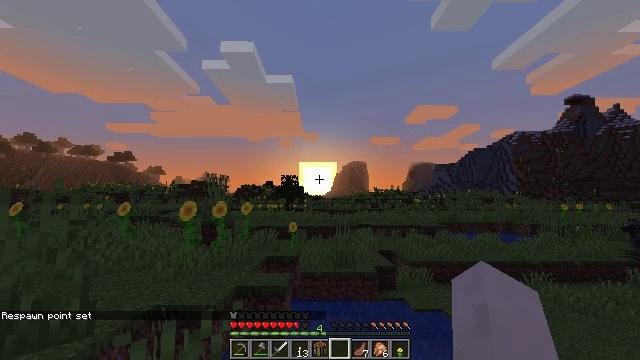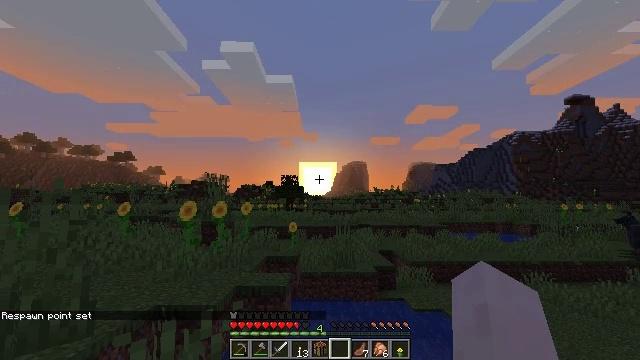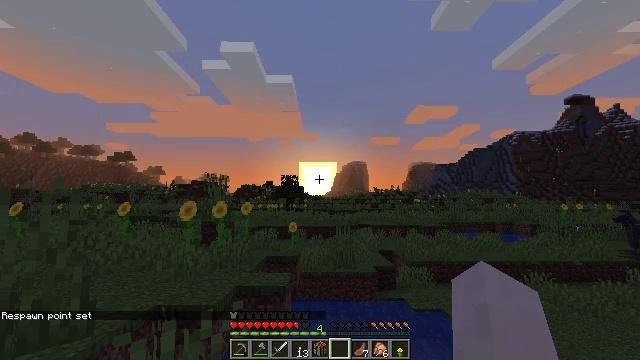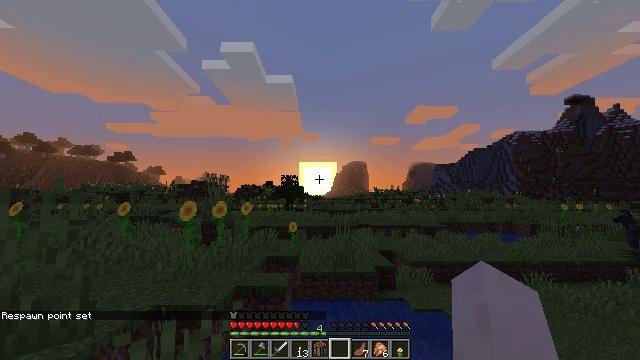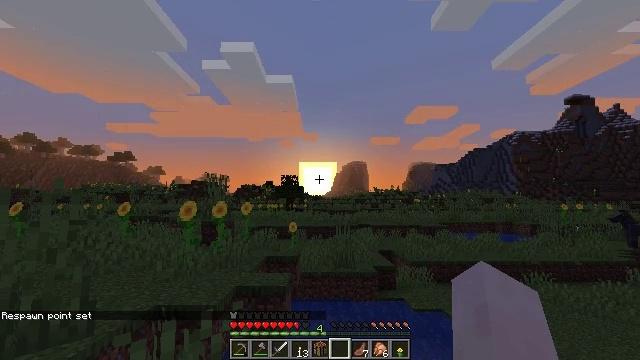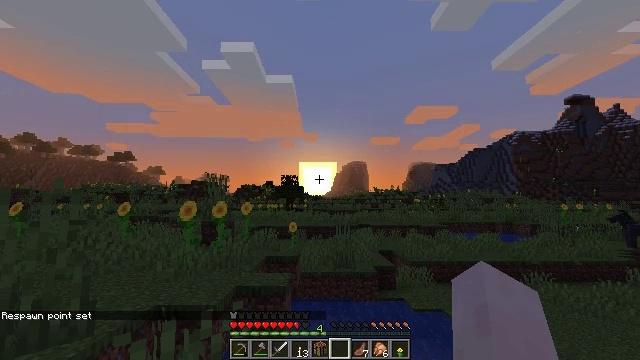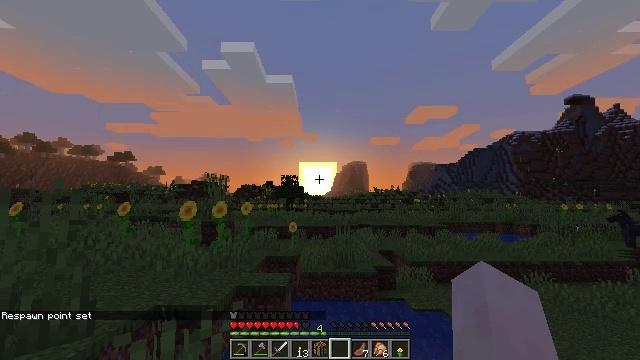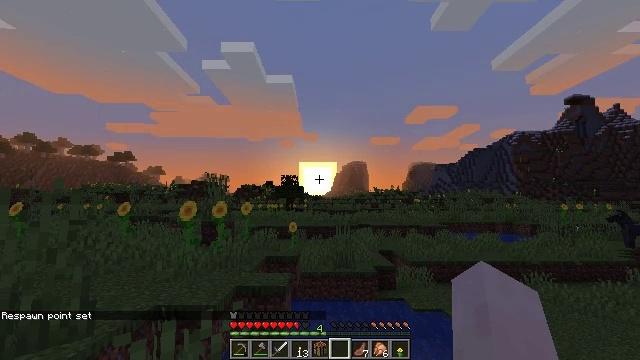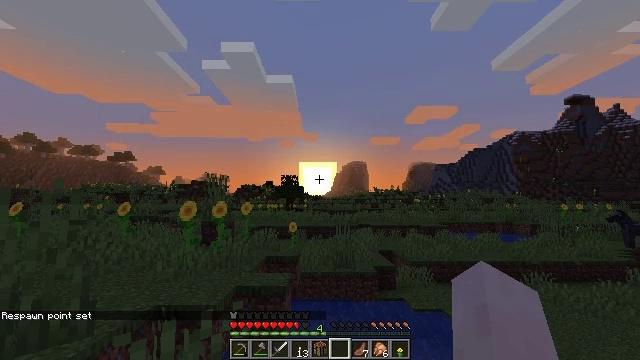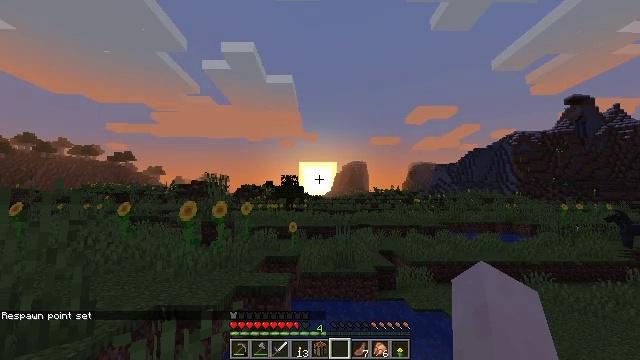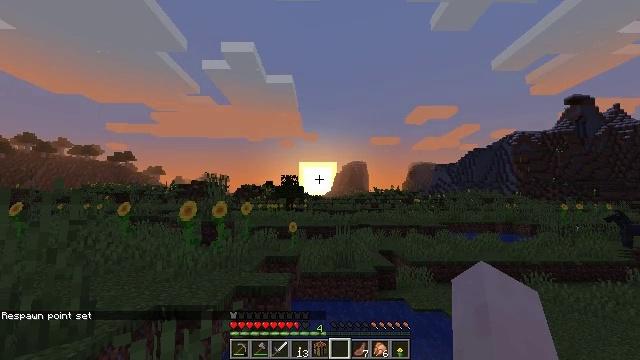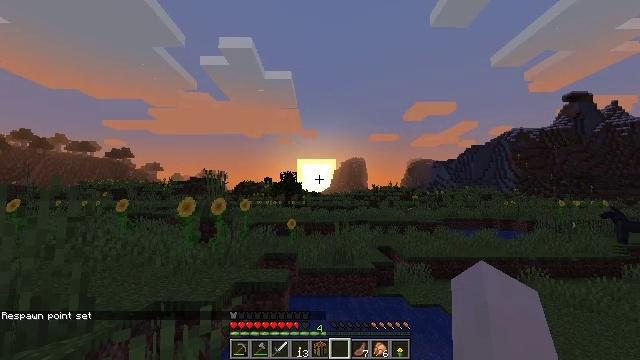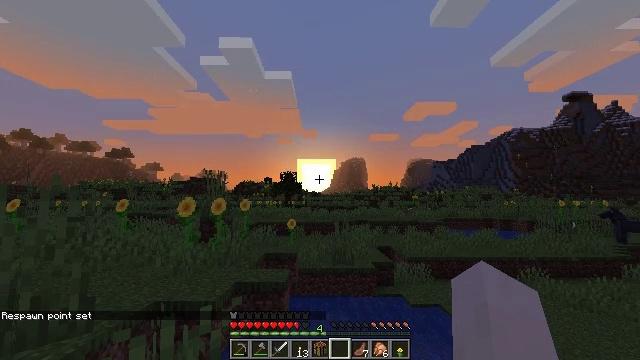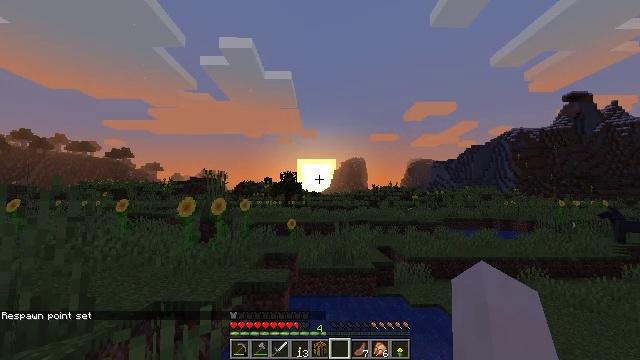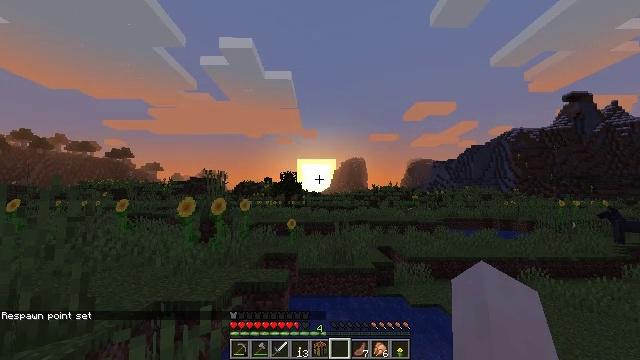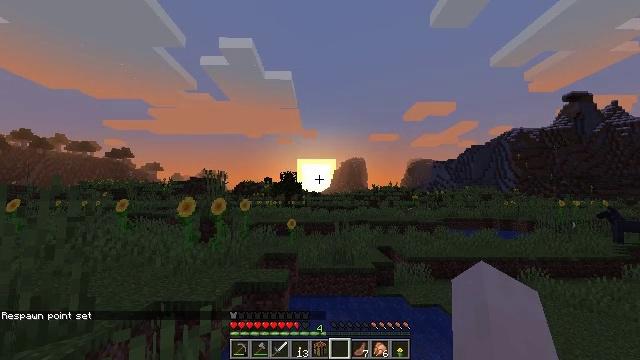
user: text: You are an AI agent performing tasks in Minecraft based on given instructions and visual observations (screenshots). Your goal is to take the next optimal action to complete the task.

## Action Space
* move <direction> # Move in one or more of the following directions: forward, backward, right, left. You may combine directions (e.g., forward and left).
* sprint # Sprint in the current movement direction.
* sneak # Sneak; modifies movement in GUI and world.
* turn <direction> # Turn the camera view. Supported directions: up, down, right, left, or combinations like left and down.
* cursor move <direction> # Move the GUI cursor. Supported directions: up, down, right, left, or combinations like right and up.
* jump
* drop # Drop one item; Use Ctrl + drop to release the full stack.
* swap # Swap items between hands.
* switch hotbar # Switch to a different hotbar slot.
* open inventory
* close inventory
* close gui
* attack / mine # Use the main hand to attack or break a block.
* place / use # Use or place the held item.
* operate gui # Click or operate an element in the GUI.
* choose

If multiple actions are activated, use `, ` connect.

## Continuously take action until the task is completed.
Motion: motion action
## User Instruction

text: Mine the red bed from the ground.
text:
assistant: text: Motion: no_op
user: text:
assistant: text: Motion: no_op
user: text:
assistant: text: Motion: no_op
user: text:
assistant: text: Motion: no_op
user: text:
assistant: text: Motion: no_op
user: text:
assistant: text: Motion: no_op
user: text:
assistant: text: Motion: no_op
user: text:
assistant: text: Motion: no_op
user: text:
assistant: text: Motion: no_op
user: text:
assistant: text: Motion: no_op
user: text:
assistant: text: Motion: no_op
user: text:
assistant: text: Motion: no_op
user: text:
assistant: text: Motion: no_op
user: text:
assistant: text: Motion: no_op
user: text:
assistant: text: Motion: no_op
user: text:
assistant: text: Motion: no_op
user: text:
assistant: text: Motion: no_op
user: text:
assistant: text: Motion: no_op
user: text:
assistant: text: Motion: no_op
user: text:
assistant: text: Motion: no_op
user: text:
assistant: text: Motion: no_op
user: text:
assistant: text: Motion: no_op
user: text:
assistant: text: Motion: no_op
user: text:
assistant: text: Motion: no_op
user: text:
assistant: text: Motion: no_op
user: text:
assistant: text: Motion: no_op
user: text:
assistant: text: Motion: no_op
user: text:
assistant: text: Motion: no_op
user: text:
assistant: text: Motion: no_op
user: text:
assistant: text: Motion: no_op